Field crop: maize
Growth stage: 2
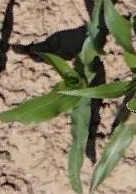
Species: maize